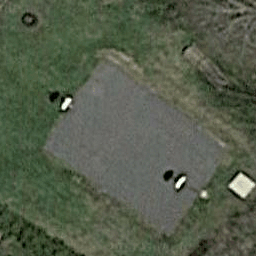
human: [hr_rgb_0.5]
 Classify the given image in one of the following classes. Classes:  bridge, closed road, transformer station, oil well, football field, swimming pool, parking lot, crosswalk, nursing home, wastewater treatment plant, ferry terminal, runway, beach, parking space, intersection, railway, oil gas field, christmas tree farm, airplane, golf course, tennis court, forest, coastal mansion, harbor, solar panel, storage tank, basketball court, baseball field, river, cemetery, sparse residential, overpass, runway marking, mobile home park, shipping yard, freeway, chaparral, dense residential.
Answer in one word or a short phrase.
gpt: basketball court